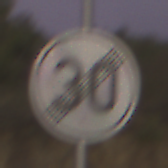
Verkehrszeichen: EndeGeschwindigkeit30
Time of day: Dawn
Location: Outdoor (RoadRail)
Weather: Clear
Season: NotSpecified
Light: Natural